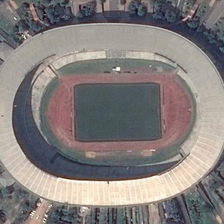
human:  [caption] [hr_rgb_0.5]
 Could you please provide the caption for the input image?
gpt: the stadium has a metallic roof  around which buildings and trees take on a radial layout .

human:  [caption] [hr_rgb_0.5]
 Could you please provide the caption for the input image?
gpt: it is a smart oval stadium with a soccer field and running tracks in it surrounded by several trees .

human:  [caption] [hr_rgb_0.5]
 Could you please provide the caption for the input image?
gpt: the stadium has a metallic roof  around which buildings and trees take on a radial layout .

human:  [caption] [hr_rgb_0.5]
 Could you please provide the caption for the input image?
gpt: the football field with a red athletic track has a ring of silvery oval ceiling .

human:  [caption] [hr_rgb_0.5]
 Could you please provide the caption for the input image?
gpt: many green trees are around a stadium .